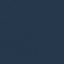
Land use / land cover class: SeaLake